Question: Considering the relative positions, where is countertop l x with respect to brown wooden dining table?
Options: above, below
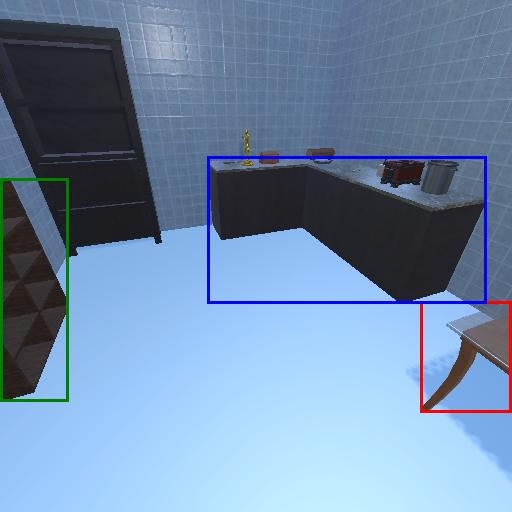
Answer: above